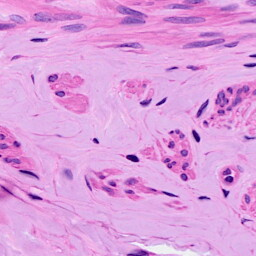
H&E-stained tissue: Ovarian